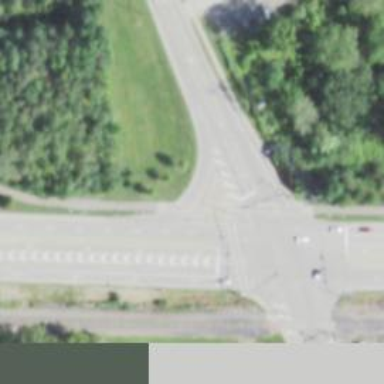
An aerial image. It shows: Asphalt trunk link road.